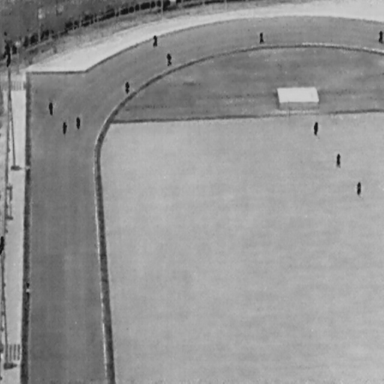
There are 12 People in the infrared image.